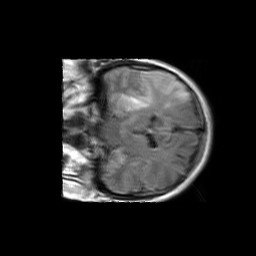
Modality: FLAIR
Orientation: coronal
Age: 54
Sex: male
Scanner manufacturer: philips
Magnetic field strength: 1.5 T
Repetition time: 11 s
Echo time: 0.14 s